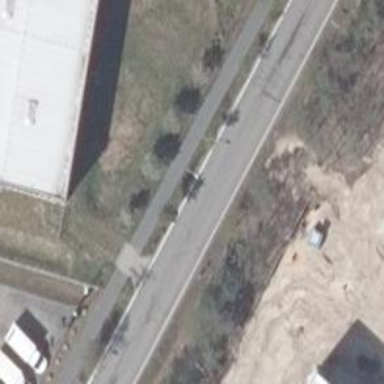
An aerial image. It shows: Asphalt road designated for service vehicles.